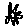
Label: flower